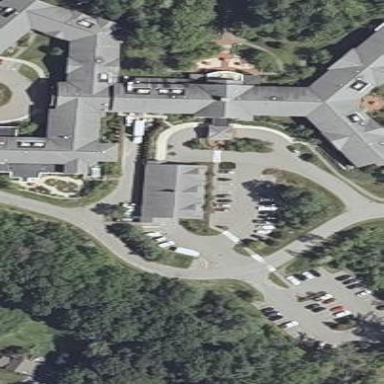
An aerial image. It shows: Nursing home building.